Field crop: maize
Growth stage: 1
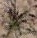
Species: salsola